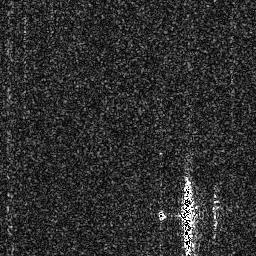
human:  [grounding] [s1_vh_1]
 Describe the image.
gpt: In the satellite image, there is  <ref>1 large ship </ref> <box>[[68, 68, 77, 99, 0]]</box> located at bottom right.